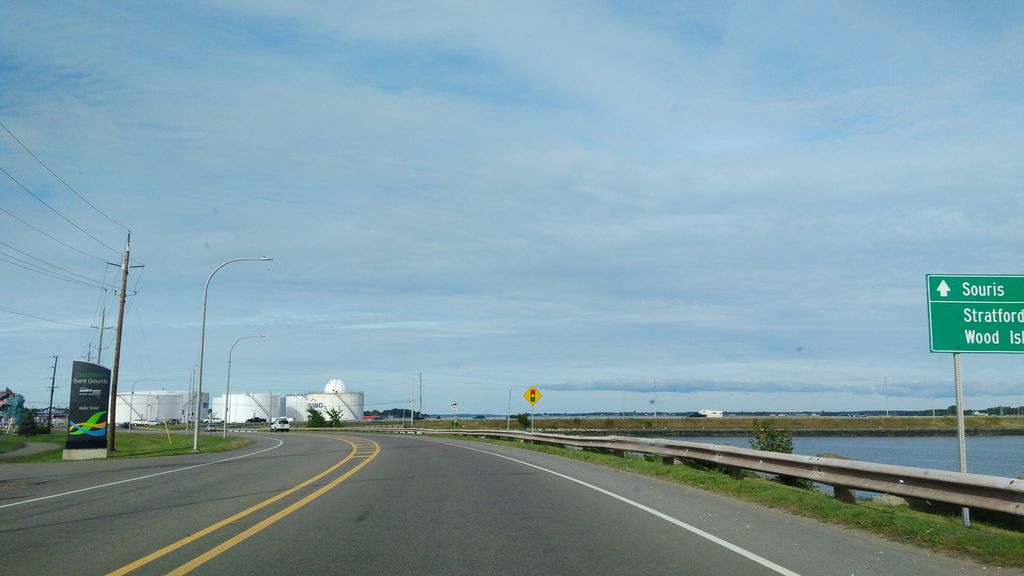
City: charlottetown